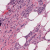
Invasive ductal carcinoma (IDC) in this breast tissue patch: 1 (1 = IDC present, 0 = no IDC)